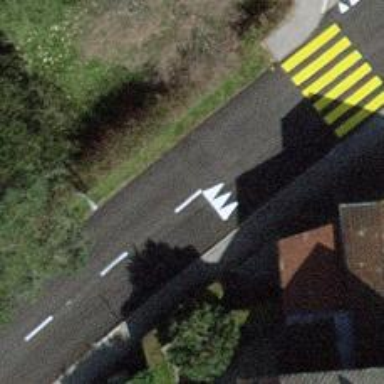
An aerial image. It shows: Traffic calming hump on the road.